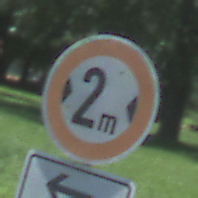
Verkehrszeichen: TatsaechlicheBreite2
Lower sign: RichtungsangabeDurchPfeile2
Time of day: Midday
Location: Outdoor (Nature)
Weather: Clear
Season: Summer
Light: Natural